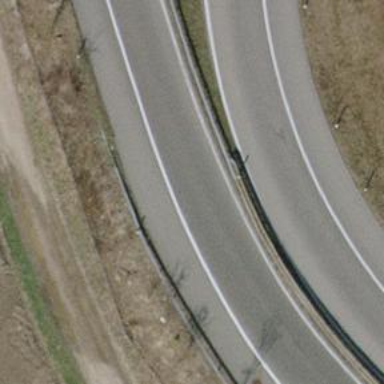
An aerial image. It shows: Asphalt motorway link.